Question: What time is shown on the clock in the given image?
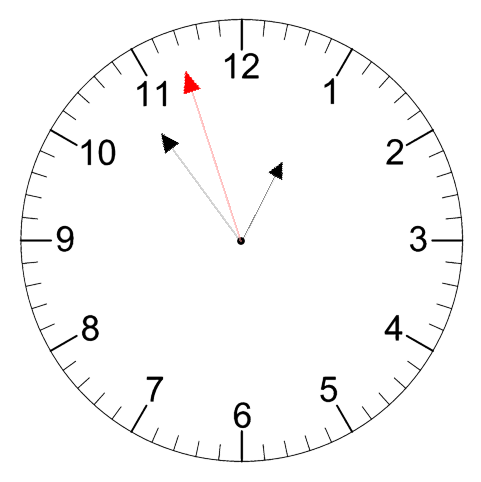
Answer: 12:53:57